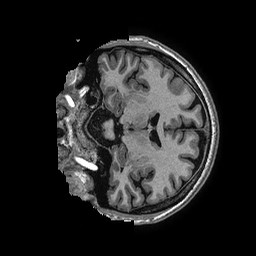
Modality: T1w
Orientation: coronal
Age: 38
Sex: female
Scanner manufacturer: ge
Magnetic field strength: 3 T
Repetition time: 0.006952 s
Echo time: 0.00292 s